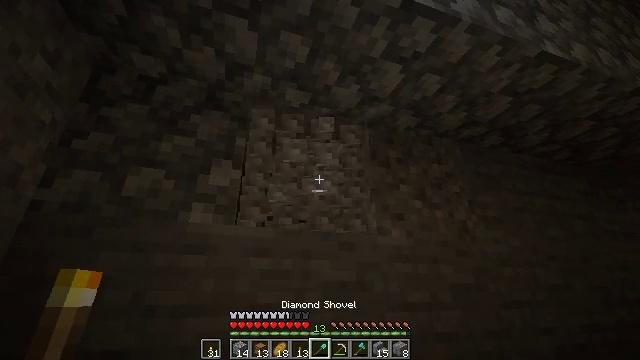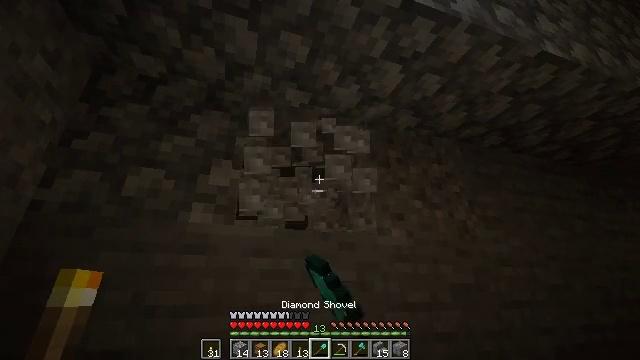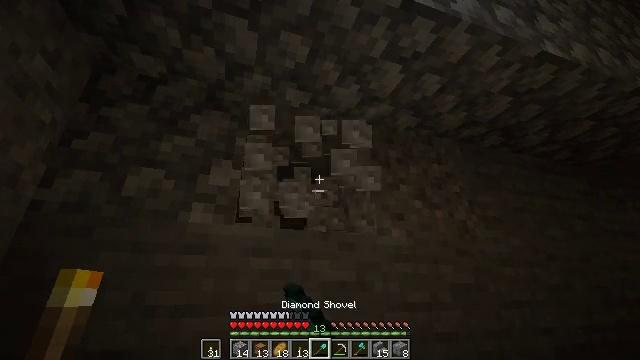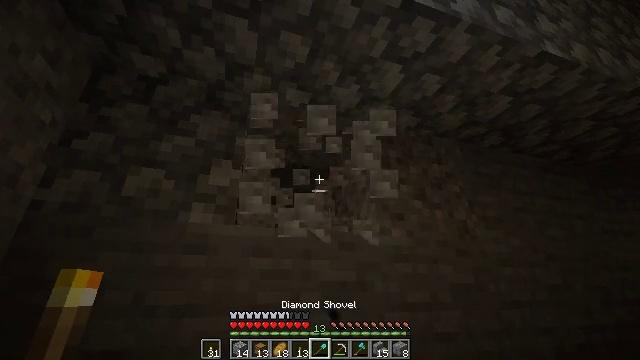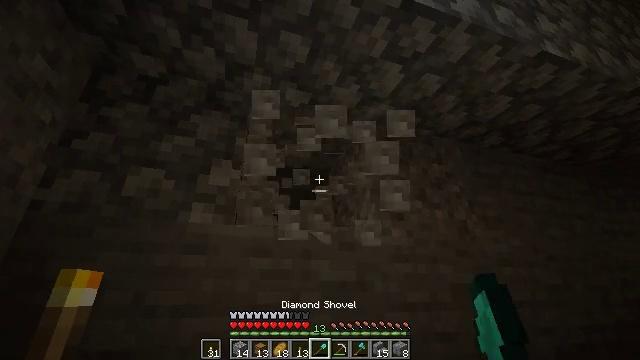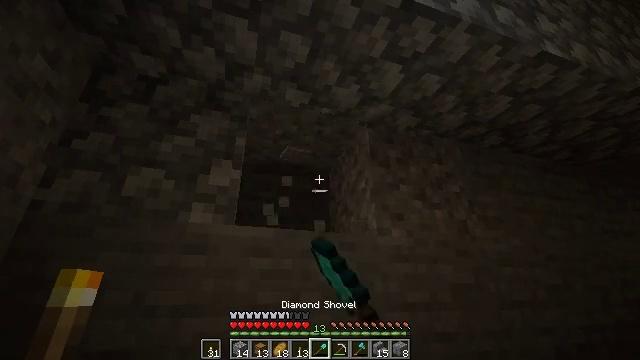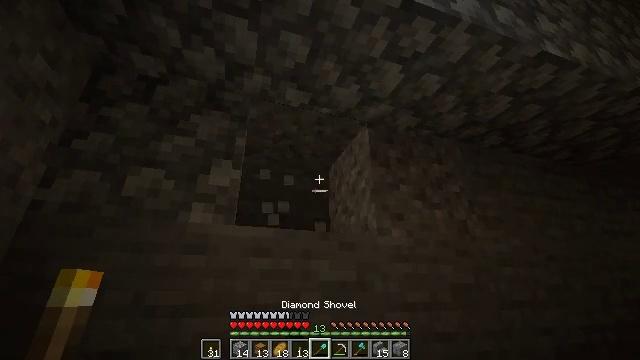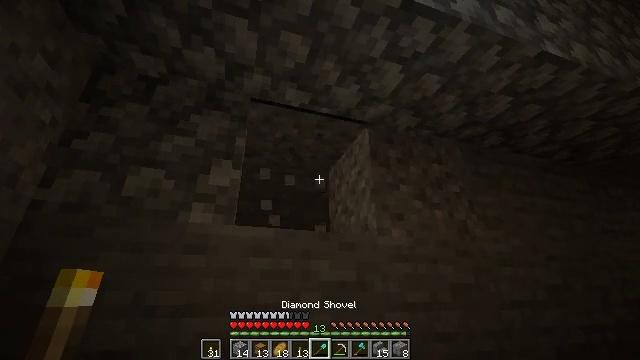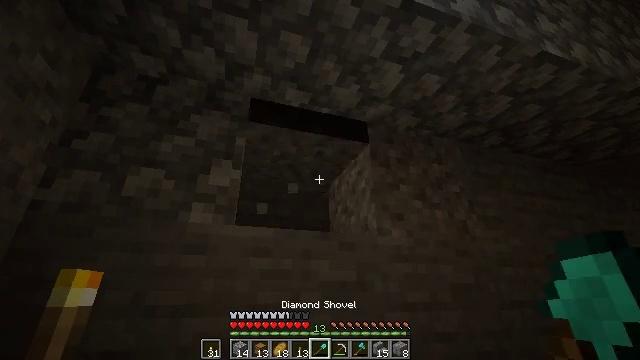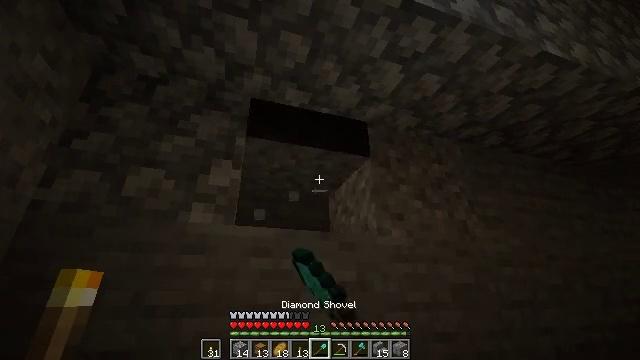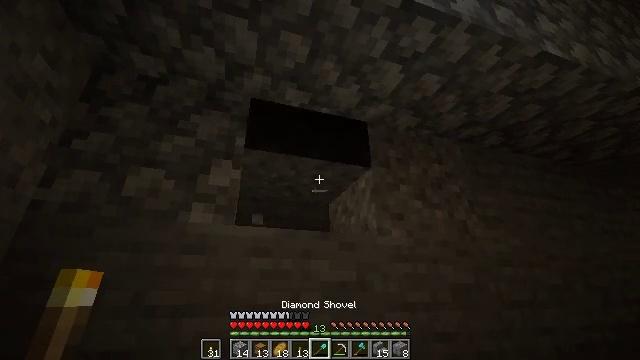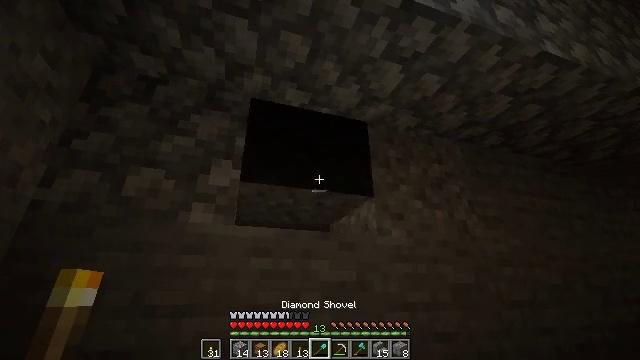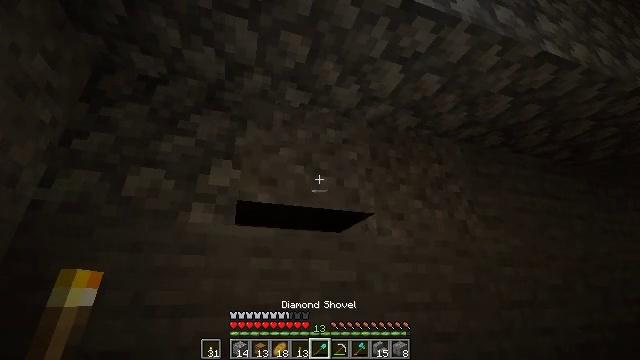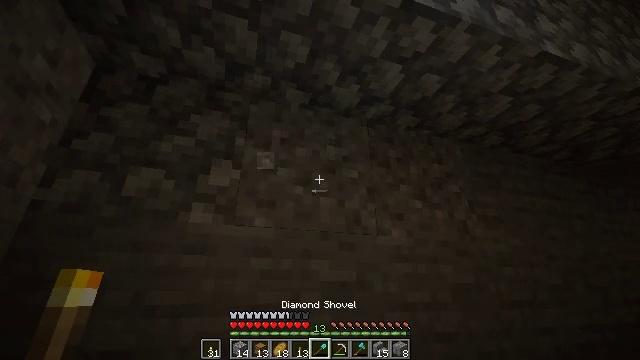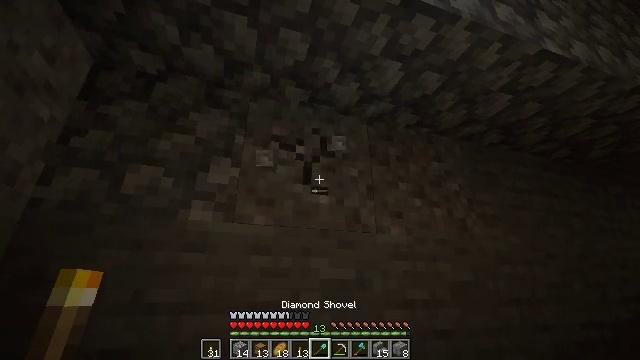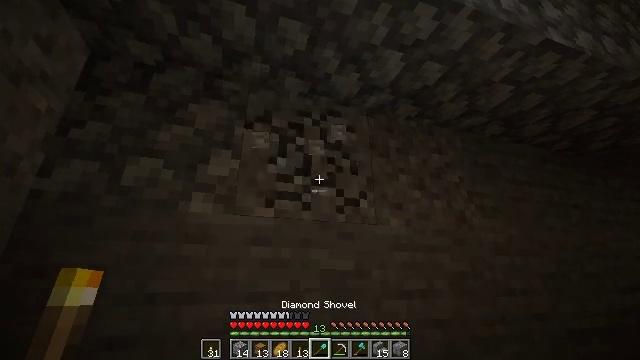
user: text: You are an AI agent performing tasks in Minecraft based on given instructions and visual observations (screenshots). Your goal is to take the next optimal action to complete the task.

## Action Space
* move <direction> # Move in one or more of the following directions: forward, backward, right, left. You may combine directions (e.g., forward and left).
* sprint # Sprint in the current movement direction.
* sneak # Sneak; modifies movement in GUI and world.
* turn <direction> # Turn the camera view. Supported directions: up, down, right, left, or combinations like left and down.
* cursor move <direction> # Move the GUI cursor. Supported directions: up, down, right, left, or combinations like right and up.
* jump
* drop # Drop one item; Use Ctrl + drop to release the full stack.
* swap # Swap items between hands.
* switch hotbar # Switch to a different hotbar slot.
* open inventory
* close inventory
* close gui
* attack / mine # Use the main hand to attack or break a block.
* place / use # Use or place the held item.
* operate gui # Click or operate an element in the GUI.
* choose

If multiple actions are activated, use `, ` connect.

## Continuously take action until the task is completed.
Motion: motion action
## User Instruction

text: Gather gravel by digging.
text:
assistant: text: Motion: attack / mine
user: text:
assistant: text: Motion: attack / mine
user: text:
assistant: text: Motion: attack / mine
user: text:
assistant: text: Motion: attack / mine
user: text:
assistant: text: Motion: attack / mine
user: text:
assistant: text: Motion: attack / mine
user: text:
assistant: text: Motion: attack / mine
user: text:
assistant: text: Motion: attack / mine
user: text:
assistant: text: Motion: attack / mine
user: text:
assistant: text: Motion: attack / mine
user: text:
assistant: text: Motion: attack / mine
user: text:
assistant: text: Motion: attack / mine
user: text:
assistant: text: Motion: attack / mine
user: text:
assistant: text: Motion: attack / mine
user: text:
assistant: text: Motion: turn down, attack / mine
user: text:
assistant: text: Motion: turn down, attack / mine
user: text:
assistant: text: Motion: attack / mine
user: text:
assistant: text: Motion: attack / mine
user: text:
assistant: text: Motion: attack / mine
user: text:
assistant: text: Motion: attack / mine
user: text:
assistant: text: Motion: attack / mine
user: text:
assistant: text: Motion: attack / mine
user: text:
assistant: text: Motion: attack / mine
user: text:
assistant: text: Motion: attack / mine
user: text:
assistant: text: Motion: attack / mine
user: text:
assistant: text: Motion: attack / mine
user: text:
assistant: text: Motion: attack / mine
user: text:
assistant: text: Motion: attack / mine
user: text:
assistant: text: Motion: attack / mine
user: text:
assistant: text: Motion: attack / mine